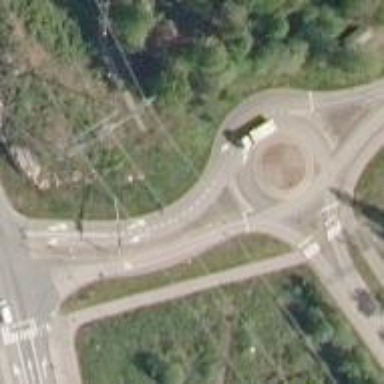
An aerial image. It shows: Unclassified asphalt road with roundabout junction.